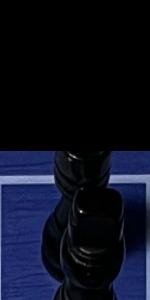
Label: Rook_Black